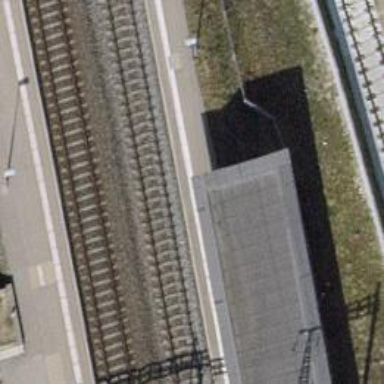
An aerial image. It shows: Single railway track with electrification through contact line.